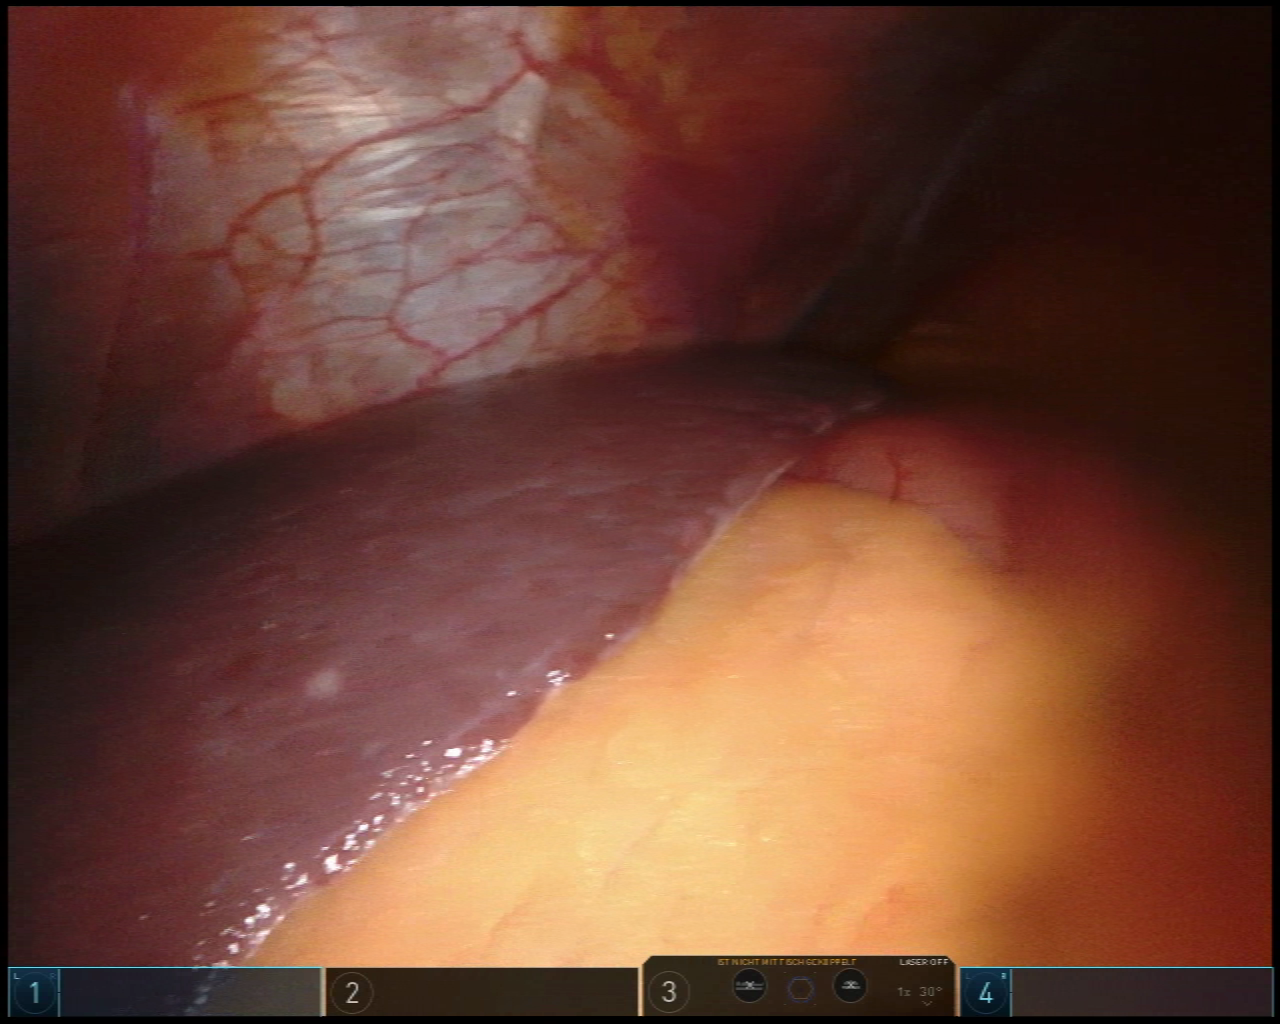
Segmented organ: liver
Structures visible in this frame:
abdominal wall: yes
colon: no
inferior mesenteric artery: no
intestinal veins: no
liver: yes
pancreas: no
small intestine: no
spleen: no
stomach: yes
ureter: no
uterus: no
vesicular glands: no